Field crop: maize
Growth stage: 2
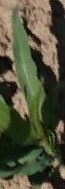
Species: maize